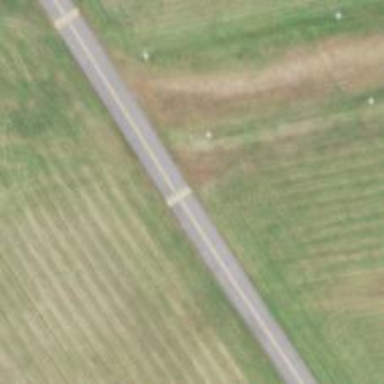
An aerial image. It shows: View of taxiway at the airport.